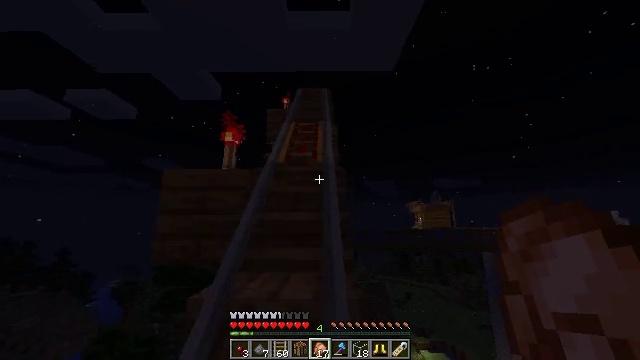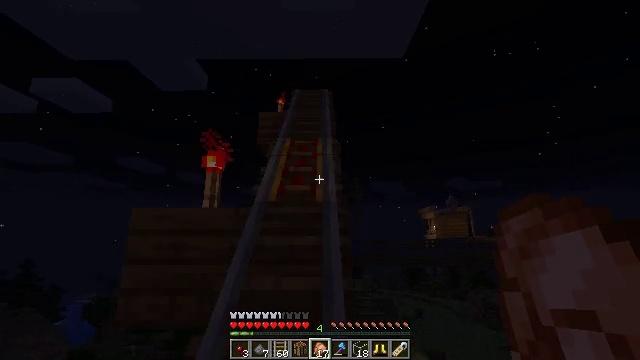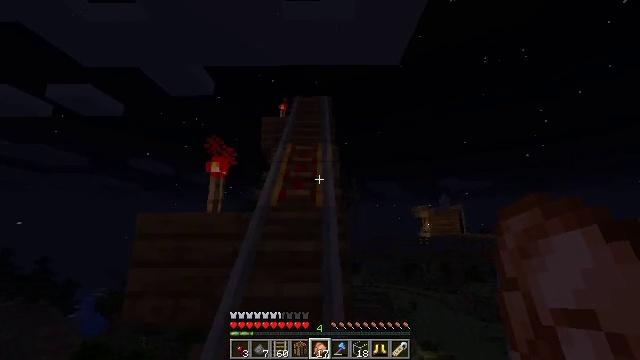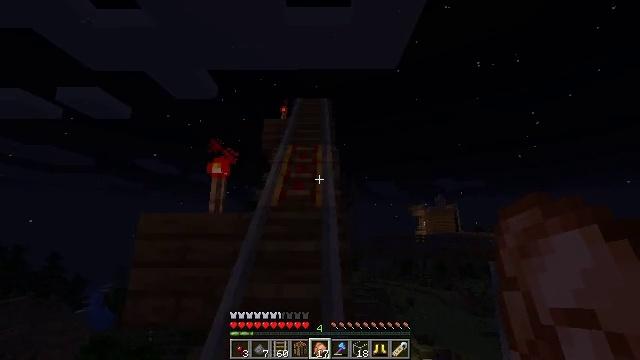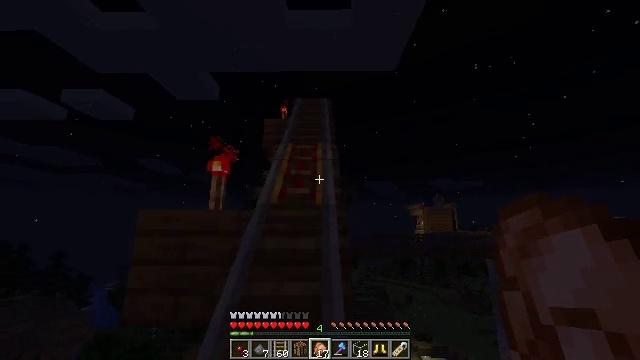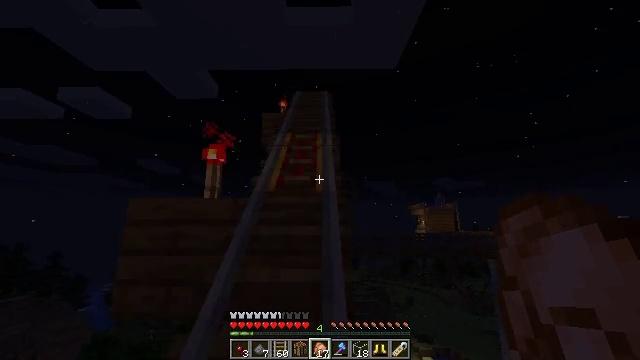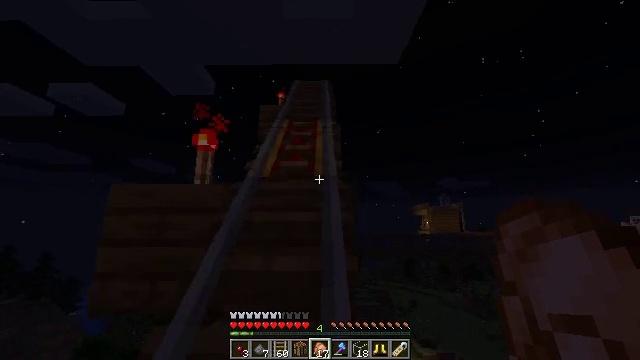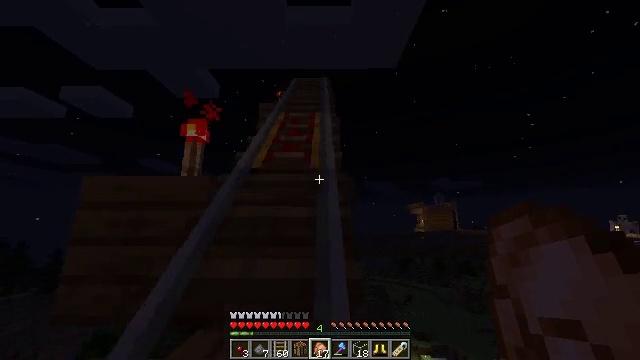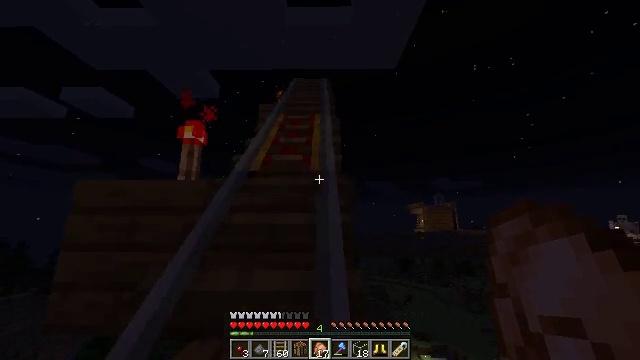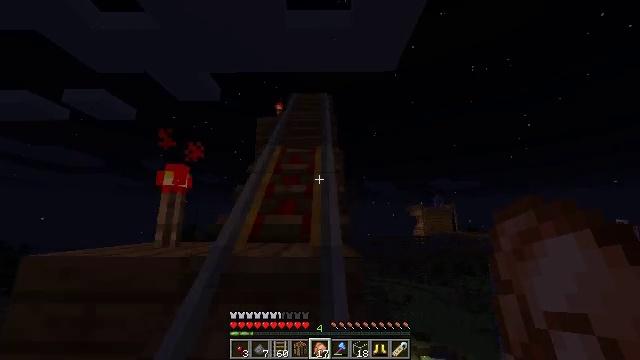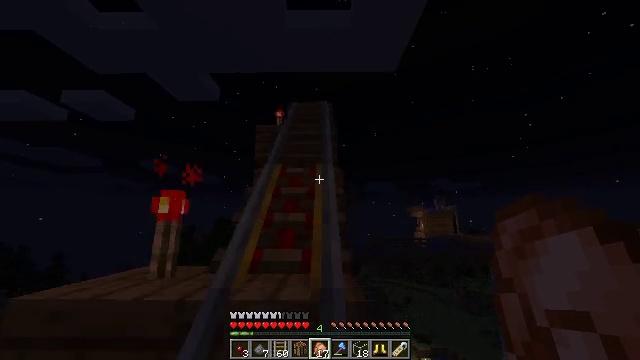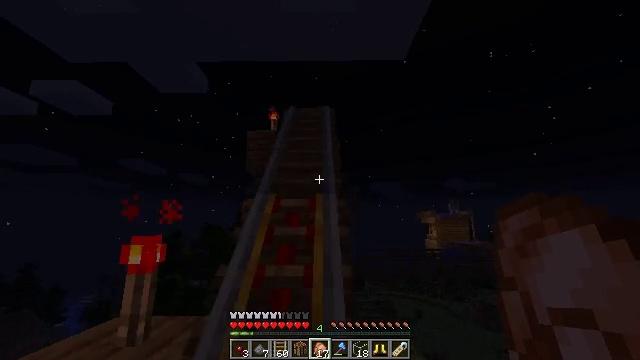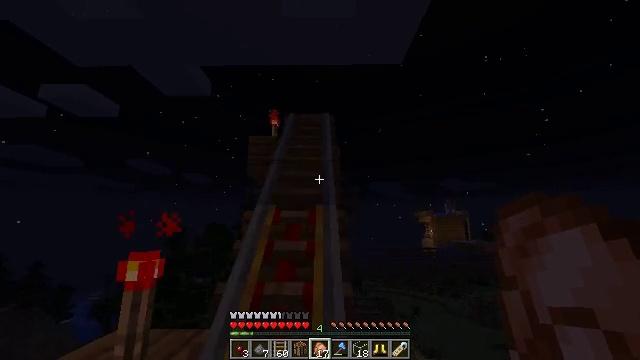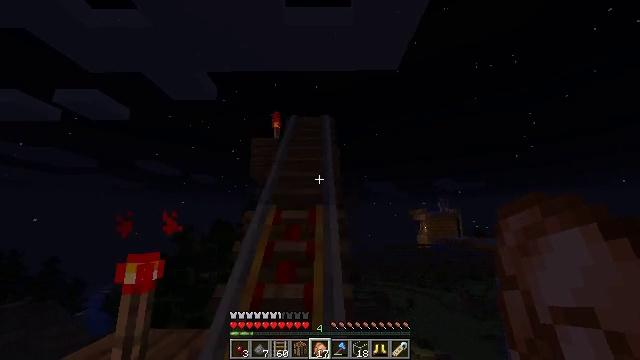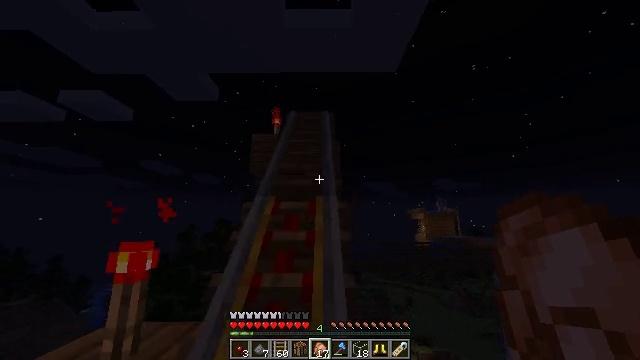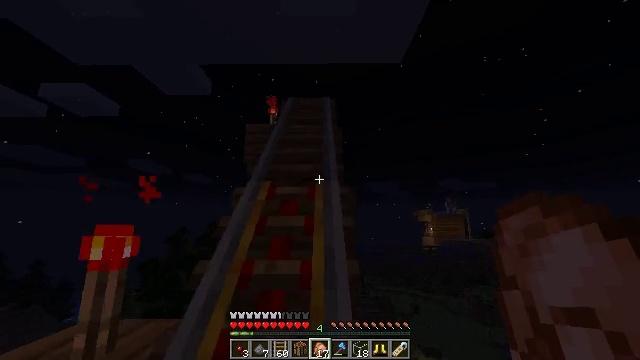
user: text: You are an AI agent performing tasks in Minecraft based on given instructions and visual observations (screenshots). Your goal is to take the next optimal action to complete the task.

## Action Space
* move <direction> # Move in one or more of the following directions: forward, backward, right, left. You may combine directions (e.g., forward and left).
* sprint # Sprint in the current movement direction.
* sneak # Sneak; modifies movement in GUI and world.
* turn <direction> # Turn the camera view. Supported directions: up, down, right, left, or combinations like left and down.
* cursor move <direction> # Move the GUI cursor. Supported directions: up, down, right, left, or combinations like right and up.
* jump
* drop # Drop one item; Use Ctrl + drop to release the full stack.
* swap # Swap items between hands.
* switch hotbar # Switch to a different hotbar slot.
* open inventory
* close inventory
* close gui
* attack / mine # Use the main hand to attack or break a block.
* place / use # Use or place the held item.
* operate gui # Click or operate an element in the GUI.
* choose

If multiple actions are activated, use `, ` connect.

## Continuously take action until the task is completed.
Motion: motion action
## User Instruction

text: Break the glass block.
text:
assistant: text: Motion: move forward, jump
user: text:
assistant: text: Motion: move forward, jump
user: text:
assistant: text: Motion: move forward, sprint, jump
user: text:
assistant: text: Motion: move forward, sprint, jump
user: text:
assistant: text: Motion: move forward, sprint, jump
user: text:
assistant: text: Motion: move forward, sprint, jump
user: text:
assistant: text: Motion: move forward, jump
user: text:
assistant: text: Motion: move forward, jump
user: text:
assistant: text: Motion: move forward, jump
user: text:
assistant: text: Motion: move forward, jump
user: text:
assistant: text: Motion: move forward, sprint, jump
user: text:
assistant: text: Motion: move forward, sprint, jump
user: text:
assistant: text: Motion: move forward, sprint, jump
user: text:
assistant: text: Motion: move forward, sprint, jump
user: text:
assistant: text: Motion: move forward, jump
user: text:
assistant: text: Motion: move forward, jump
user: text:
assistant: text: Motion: move forward, jump
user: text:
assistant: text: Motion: move forward, jump
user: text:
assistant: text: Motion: move forward, jump
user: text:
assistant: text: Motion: move forward, sprint, jump
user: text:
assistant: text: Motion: move forward, sprint, jump
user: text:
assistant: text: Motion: move forward, sprint, jump
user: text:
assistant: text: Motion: move forward, sprint, jump
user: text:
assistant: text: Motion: move forward, jump
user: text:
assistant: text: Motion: move forward, jump
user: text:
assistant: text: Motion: move forward, jump
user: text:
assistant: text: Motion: move forward, jump
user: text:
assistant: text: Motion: move forward, jump
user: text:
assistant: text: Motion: move forward, sprint, turn right, jump
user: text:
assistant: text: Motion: move forward, sprint, jump